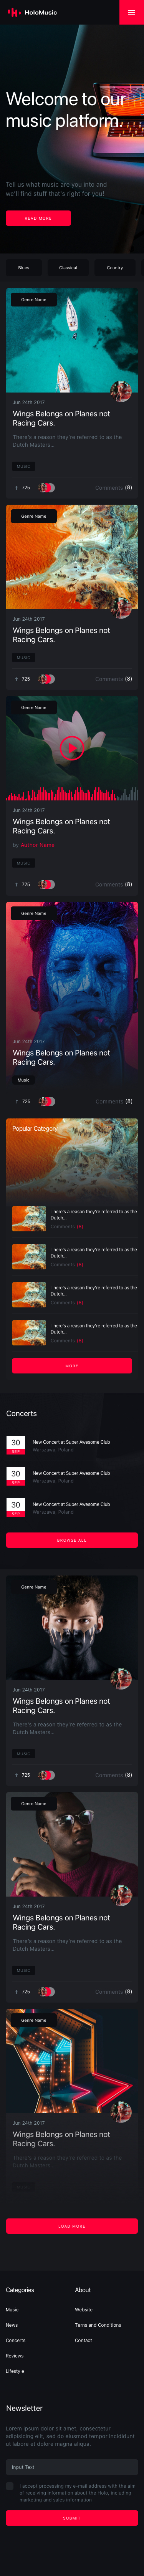
Text in this UI design:
Tell us what music are you into and we’ll find stuff that's right for you!
Welcome to our music platform.
Popular Category
Concerts
Website
Terns and Conditions
Contact
About
Music News
Concerts
Reviews
Lifestyle
Categories
Newsletter
Lorem ipsum dolor sit amet, consectetur adipisicing elit, sed do eiusmod tempor incididunt ut labore et dolore magna aliqua.
I accept processing my e-mail address with the aim of receiving information about the Holo, including marketing and sales information